Question: I am creating trigger but it shows me following error :
'''
15:22:44 create trigger trigger3 before update on test.testdata
for each row
begin
if new.qty < 50 then
SIGNAL SQLSTATE VALUE '99999'
SET MESSAGE_TEXT = 'An error occurred';
end if;
end;
Error Code: 1064. You have an error in your SQL syntax;
check the manual that corresponds to your MySQL server version for the right syntax to use near 'SQLSTATE VALUE '99999'
SET MESSAGE_TEXT = 'An error occurred';
end i' at line 8 0.000 sec
'''
my trigger code is :
'''
delimiter //
create trigger trigger3 before update on test.testdata
for each row
begin
if new.qty < 50 then
SIGNAL SQLSTATE VALUE '99999'
SET MESSAGE_TEXT = 'An error occurred';
end if;
end;
//
delimiter ;
'''

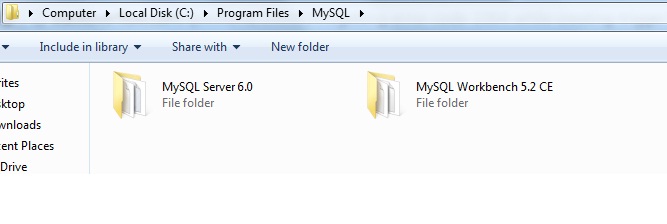
Answer: The MySQL 6.0 line was <URL>.
Version '6.0.0-alpha-community-nt-debug', as the name suggests, was a debug build of an alpha release--as such, it really was intended for contributors to the MySQL project to perform early stage testing of the new version. It certainly should be used in a production system. Where on Earth did you come upon it?
Finding documentation for v6.0 is somewhat difficult, since it was long ago removed from the MySQL website. There is however an archive on Oracle's website, where <URL> states:
> This statement was added in MySQL 6.0.11.
Therefore you will not be able to use 'SIGNAL' with this version of MySQL. If you need to throw an error, you can execute a deliberately erroneous statement, such as calling a non-existent procedure:
'''
CALL error();
'''
However, if it wasn't obvious from what has been said above, you really should upgrade to a stable production-ready ("general release") version of MySQL server--such as v5.6.14 (which, despite the lower version number, is actually a much more recent release).